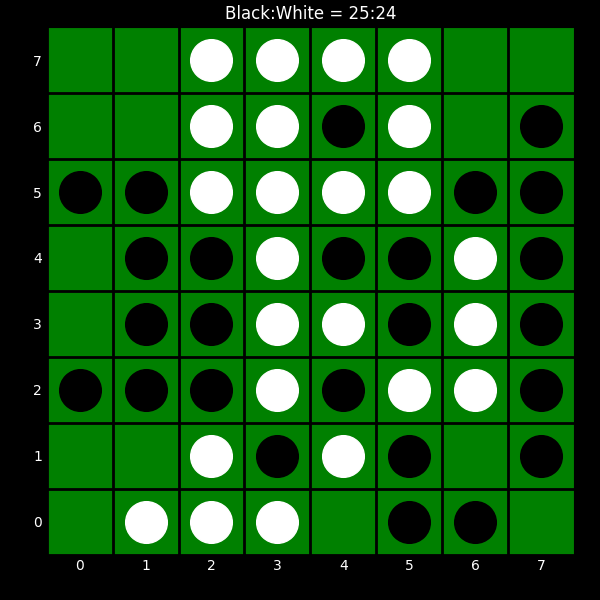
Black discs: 25
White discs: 24